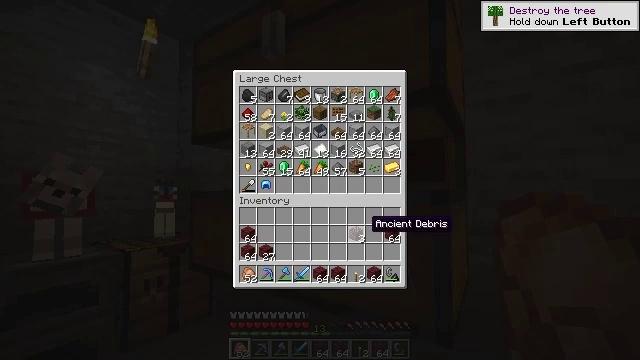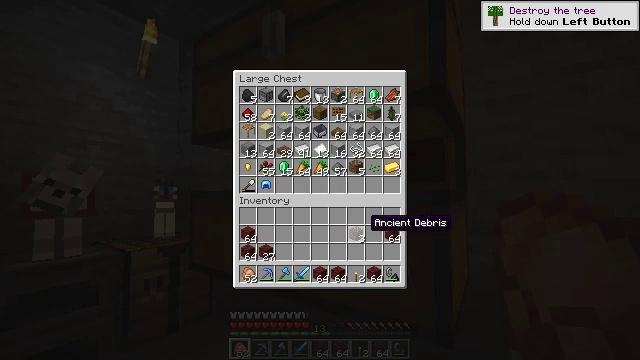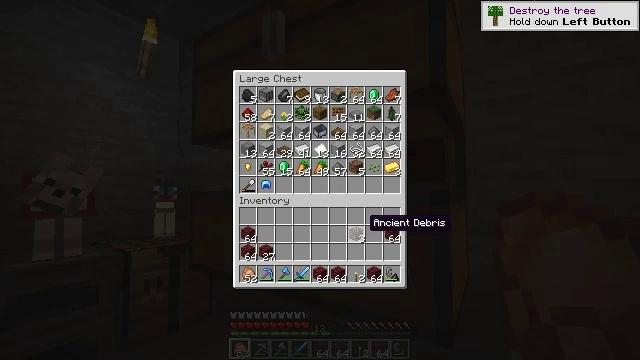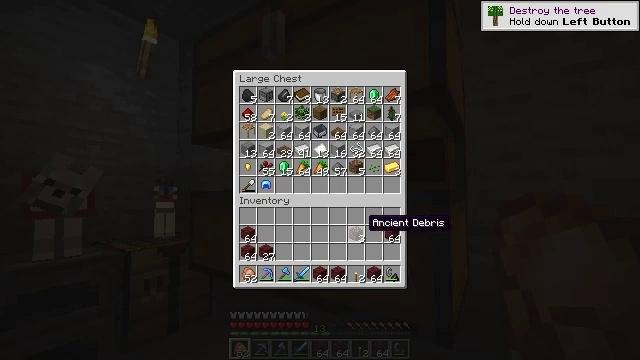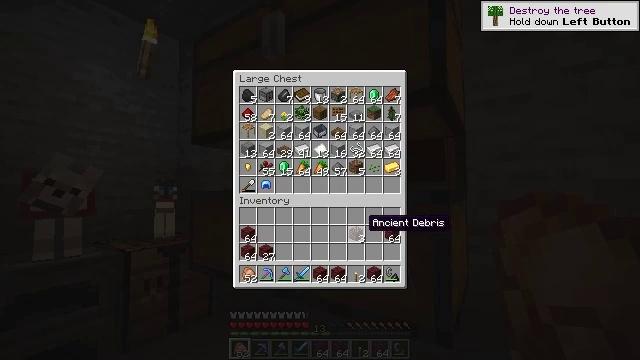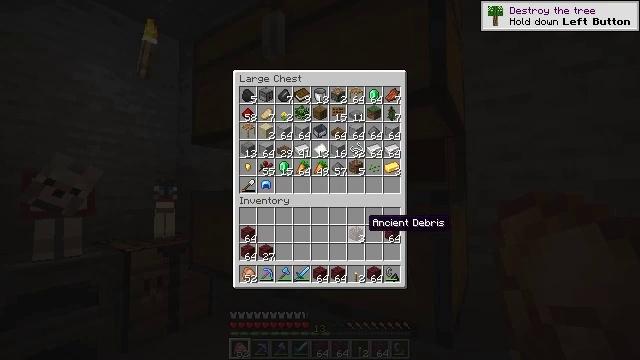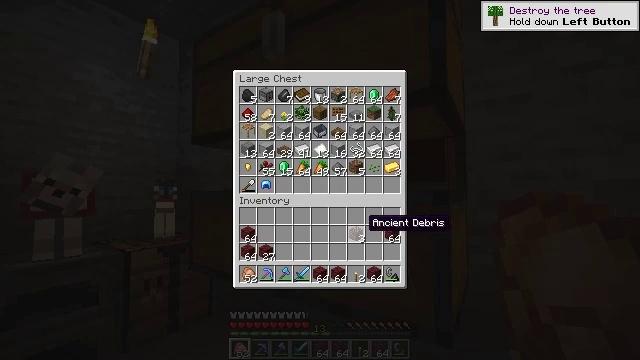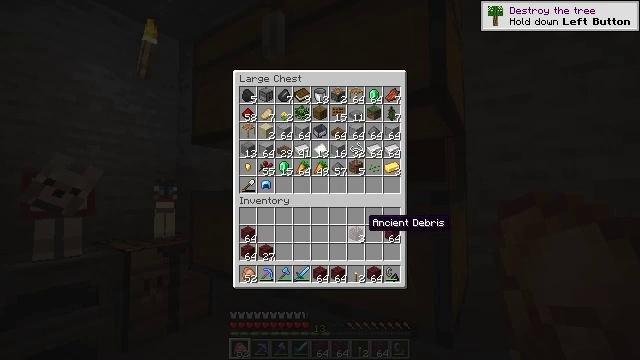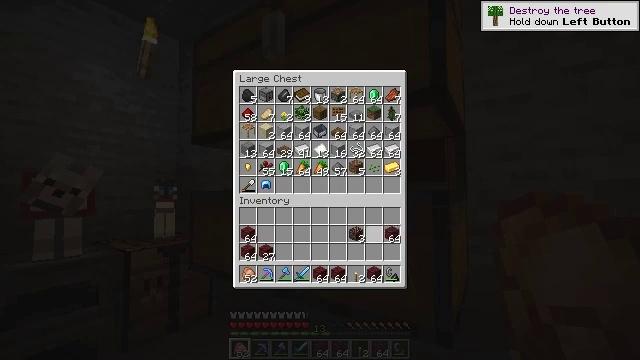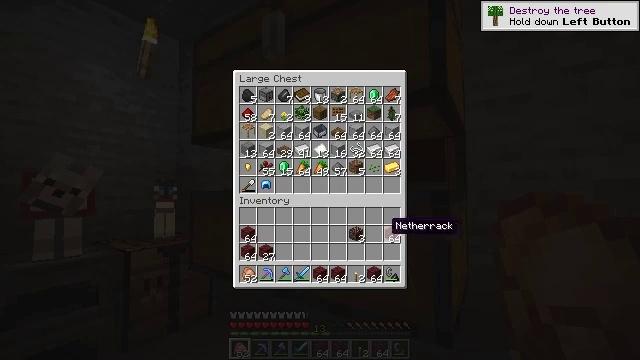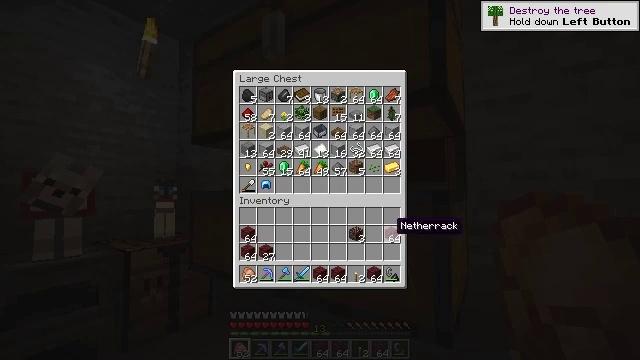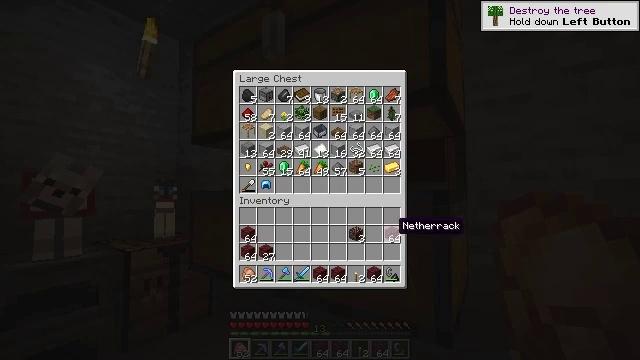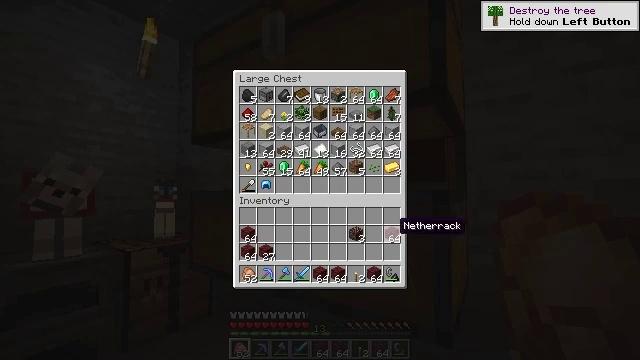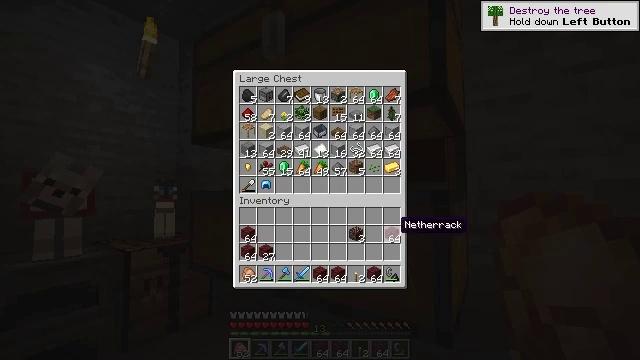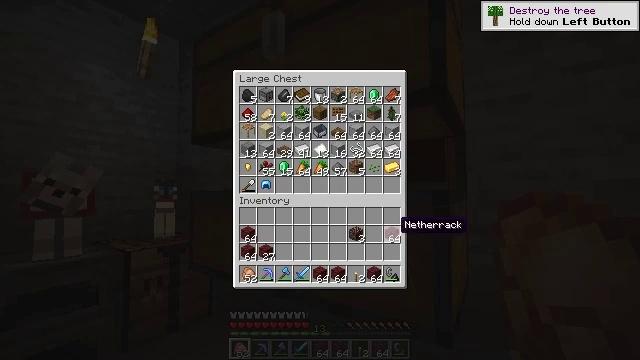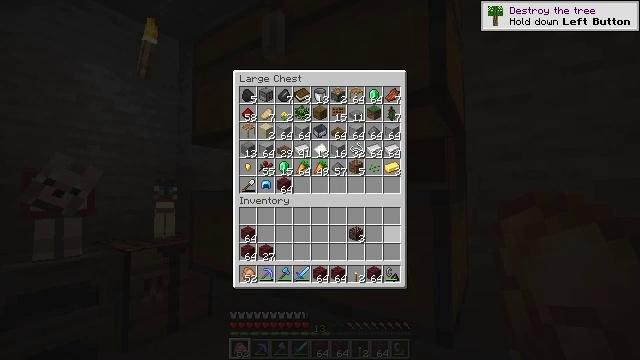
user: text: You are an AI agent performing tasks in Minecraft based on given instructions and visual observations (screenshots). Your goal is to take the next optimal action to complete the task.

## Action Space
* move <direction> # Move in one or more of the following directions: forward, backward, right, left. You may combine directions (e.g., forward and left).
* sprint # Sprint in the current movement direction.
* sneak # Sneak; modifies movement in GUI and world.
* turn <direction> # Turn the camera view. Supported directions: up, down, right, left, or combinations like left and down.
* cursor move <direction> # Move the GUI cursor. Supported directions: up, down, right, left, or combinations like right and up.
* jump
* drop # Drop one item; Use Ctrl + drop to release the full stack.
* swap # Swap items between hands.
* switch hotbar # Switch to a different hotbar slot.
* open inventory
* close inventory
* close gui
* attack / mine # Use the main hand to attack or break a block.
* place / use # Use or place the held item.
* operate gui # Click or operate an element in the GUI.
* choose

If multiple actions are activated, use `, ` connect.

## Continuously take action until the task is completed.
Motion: motion action
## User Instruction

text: Gain netherite scrap by cooking ancient debris in the furnace.
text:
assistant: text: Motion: sneak
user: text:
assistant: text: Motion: sneak
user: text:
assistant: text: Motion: sneak
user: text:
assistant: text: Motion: sneak
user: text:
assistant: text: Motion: sneak
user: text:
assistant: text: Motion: sneak
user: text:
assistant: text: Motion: sneak
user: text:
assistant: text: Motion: sneak, turn right
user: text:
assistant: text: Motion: sneak, turn right
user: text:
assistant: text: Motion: sneak
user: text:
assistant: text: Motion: sneak
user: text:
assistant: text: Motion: sneak
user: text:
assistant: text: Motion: sneak
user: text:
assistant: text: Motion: sneak
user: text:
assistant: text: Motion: sneak, attack / mine
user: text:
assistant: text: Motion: sneak, attack / mine
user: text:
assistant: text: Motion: sneak, turn left and down
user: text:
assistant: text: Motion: sneak, turn left and down
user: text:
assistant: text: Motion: sneak
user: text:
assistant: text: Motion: sneak
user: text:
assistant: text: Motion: sneak
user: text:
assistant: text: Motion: sneak
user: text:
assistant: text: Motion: sneak
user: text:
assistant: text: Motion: sneak
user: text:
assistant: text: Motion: sneak
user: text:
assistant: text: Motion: sneak, attack / mine
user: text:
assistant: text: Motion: sneak, attack / mine
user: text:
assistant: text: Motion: sneak, turn left
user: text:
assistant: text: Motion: sneak
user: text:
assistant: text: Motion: sneak